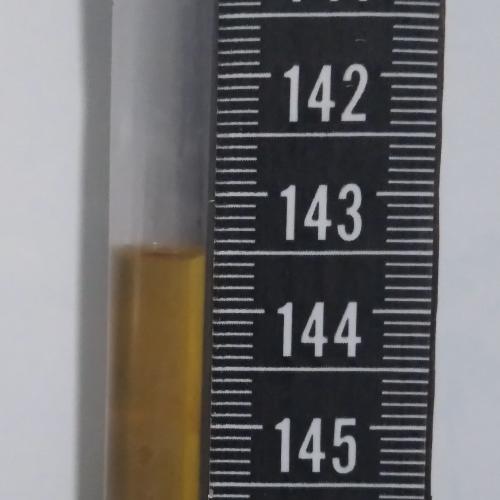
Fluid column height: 143.5 cm